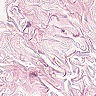
Metastatic tissue present: no